Question: I have this problem
Error:Execution failed for task ':app:mergeDebugResources'.
> Error: Some file crunching failed, see logs for details
I saw that people tell that it's because image format but I just installed android studio I didn't upload any picture to it, or wrote any code, it is in his starting code:

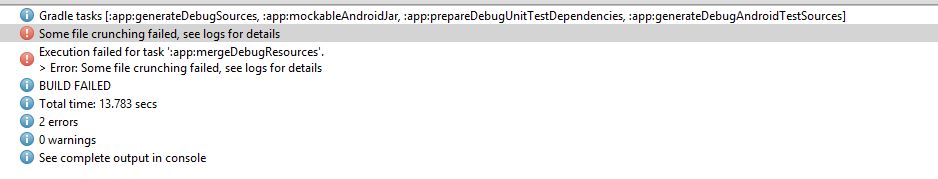
Answer: This is 2 probability that makes the error:
1. Maximum 260 characters for the file path. Here the excerpt from the Windows Naming Files, Paths, and Namespaces documentation:
> Maximum Path Length Limitation In the Windows API (with some exceptions discussed in the following paragraphs), the maximum length for a path is MAX_PATH, which is defined as 260 characters. A local path is structured in the following order: drive letter, colon, backslash, name components separated by backslashes, and a terminating null character. For example, the maximum path on drive D is "D:\some 256-character path string" where "" represents the invisible terminating null character for the current system codepage. (The characters < > are used here for visual clarity and cannot be part of a valid path string.)
1. Your username is using some special unicode instead of ascii, something like username